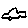
Label: car